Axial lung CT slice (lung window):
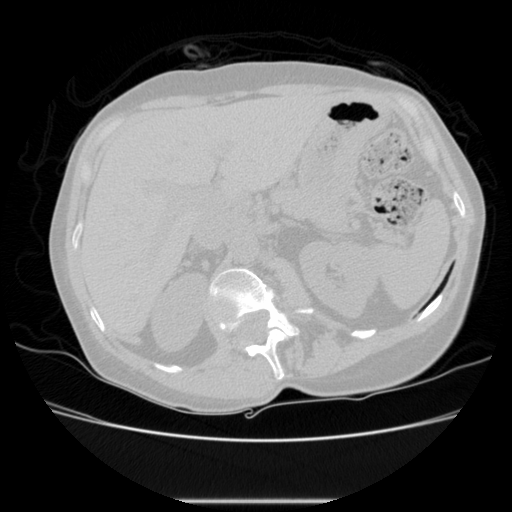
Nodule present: no